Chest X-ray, AP view. Patient: 64 years old, sex M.
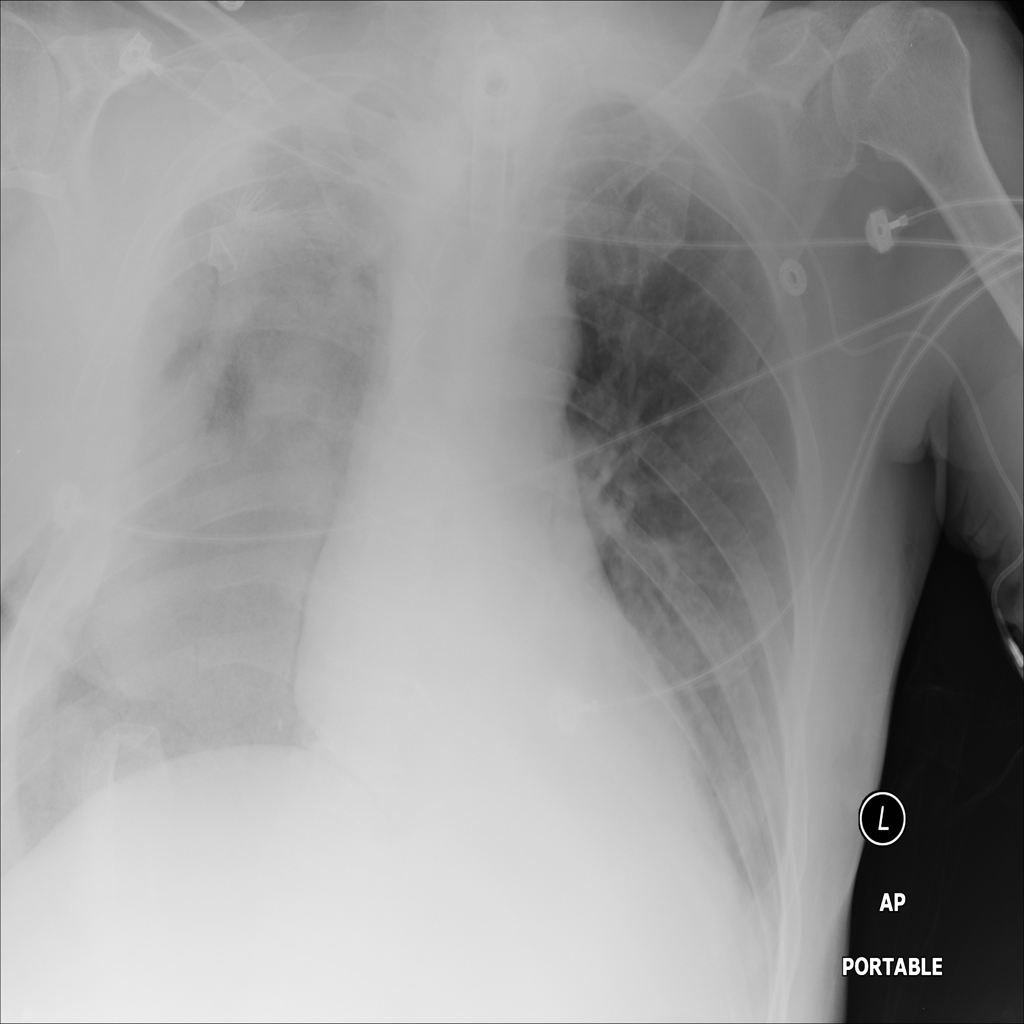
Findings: Emphysema